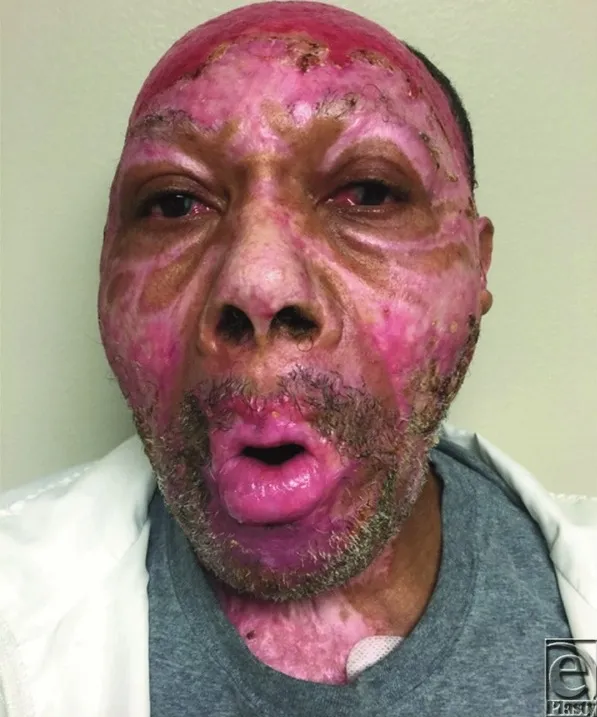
Bilateral oral commissure contractures and resulting microstomia 7 months postburn. Interlabial distance 5 mm.
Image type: medical_photograph (other_medical_photograph)